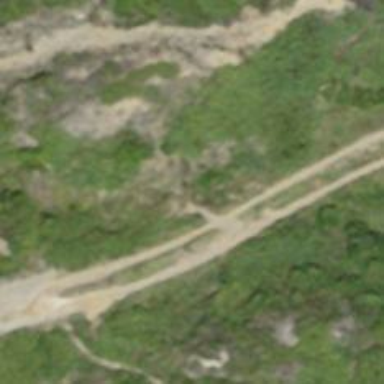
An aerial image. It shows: Path with track type of grade 3.